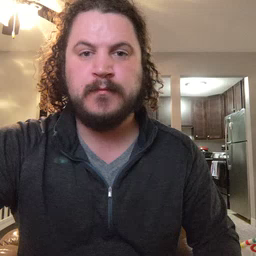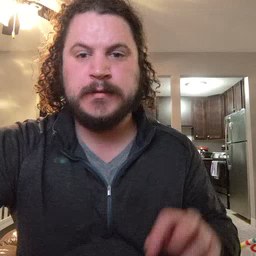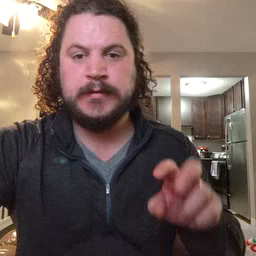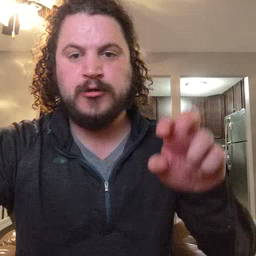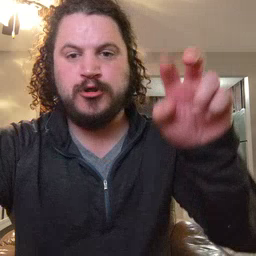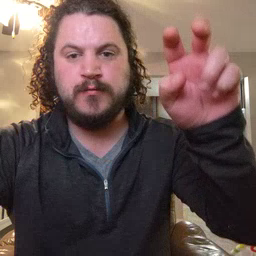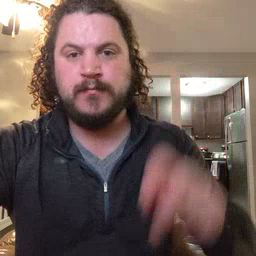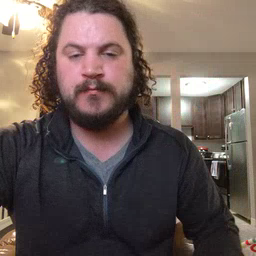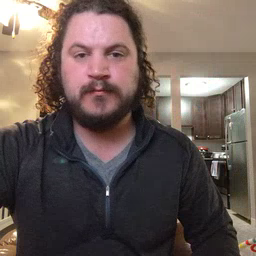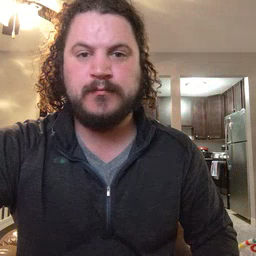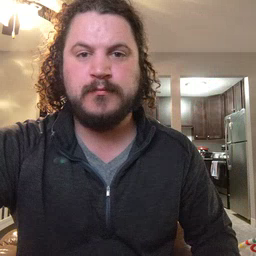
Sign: stairs